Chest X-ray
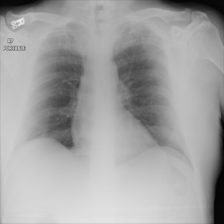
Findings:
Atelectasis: negative
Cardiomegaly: negative
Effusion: negative
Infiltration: negative
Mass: negative
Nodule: negative
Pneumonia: negative
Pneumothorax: negative
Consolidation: negative
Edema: negative
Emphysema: negative
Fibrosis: negative
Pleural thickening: negative
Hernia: negative